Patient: sex M, age 48
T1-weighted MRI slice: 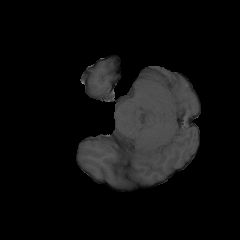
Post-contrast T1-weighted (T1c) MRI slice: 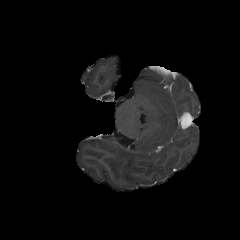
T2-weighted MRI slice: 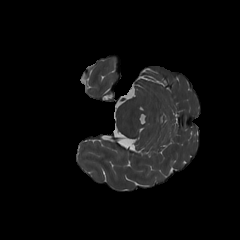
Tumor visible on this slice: no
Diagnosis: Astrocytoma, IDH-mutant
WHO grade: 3